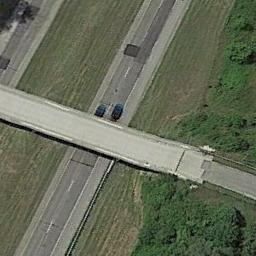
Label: overpass